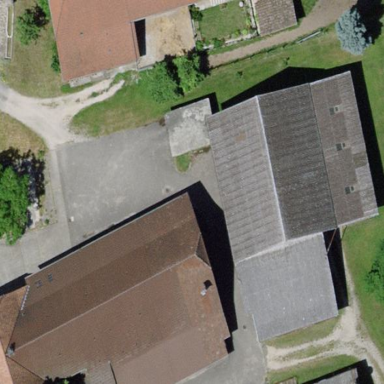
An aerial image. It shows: Farm building.